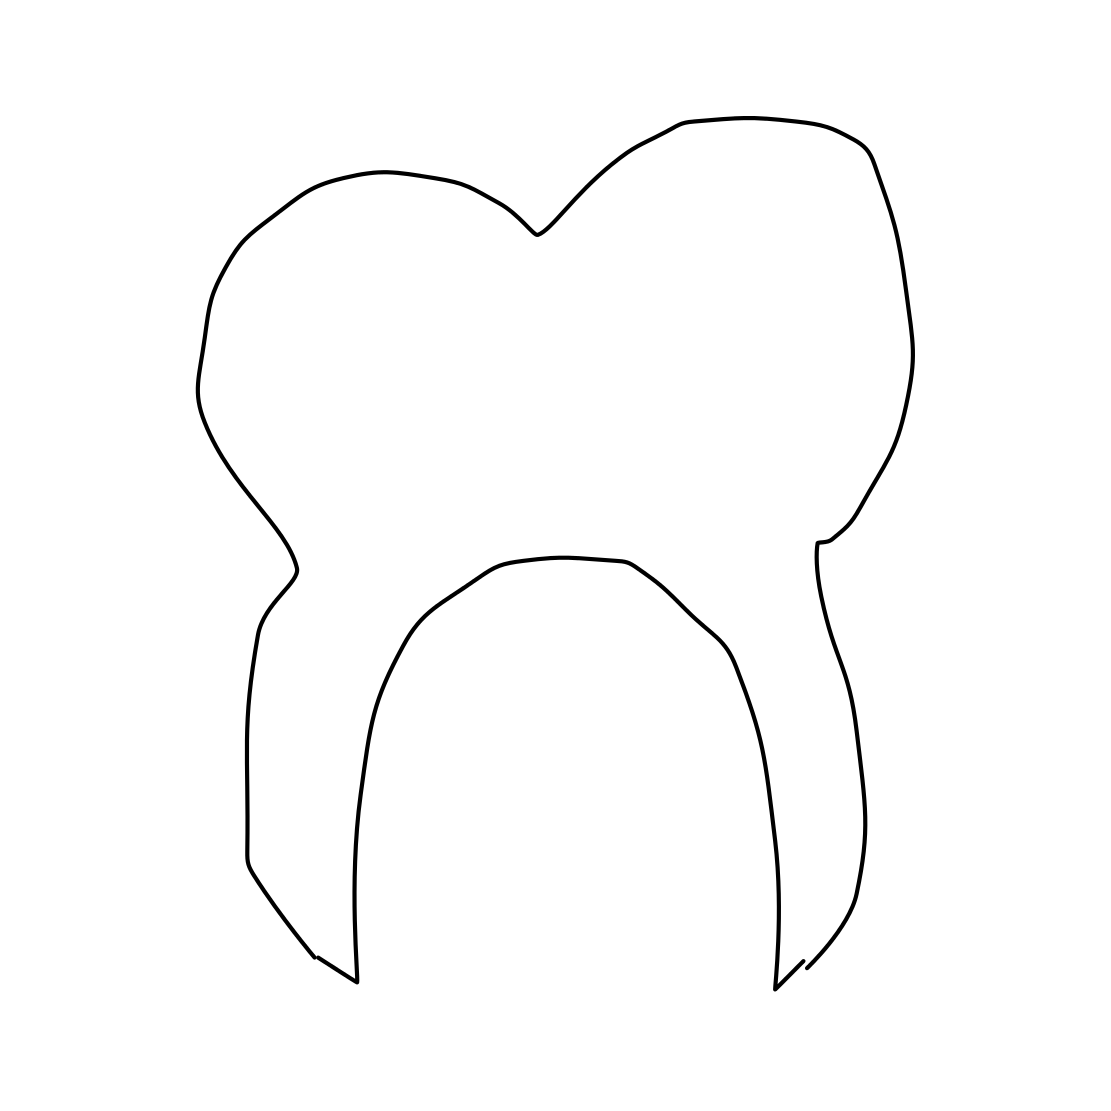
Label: tooth